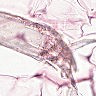
Metastatic tissue present: no